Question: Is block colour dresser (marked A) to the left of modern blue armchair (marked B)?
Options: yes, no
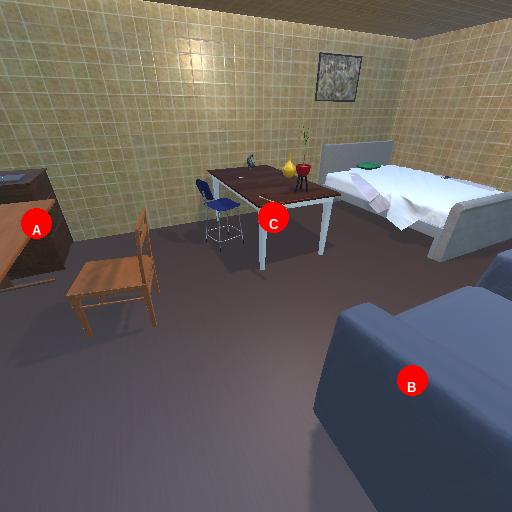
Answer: yes